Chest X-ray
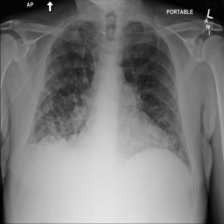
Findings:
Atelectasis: negative
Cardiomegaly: negative
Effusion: negative
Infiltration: positive
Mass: negative
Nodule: negative
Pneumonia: negative
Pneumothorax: negative
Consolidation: negative
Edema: negative
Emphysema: negative
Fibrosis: negative
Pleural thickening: negative
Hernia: negative